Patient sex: M
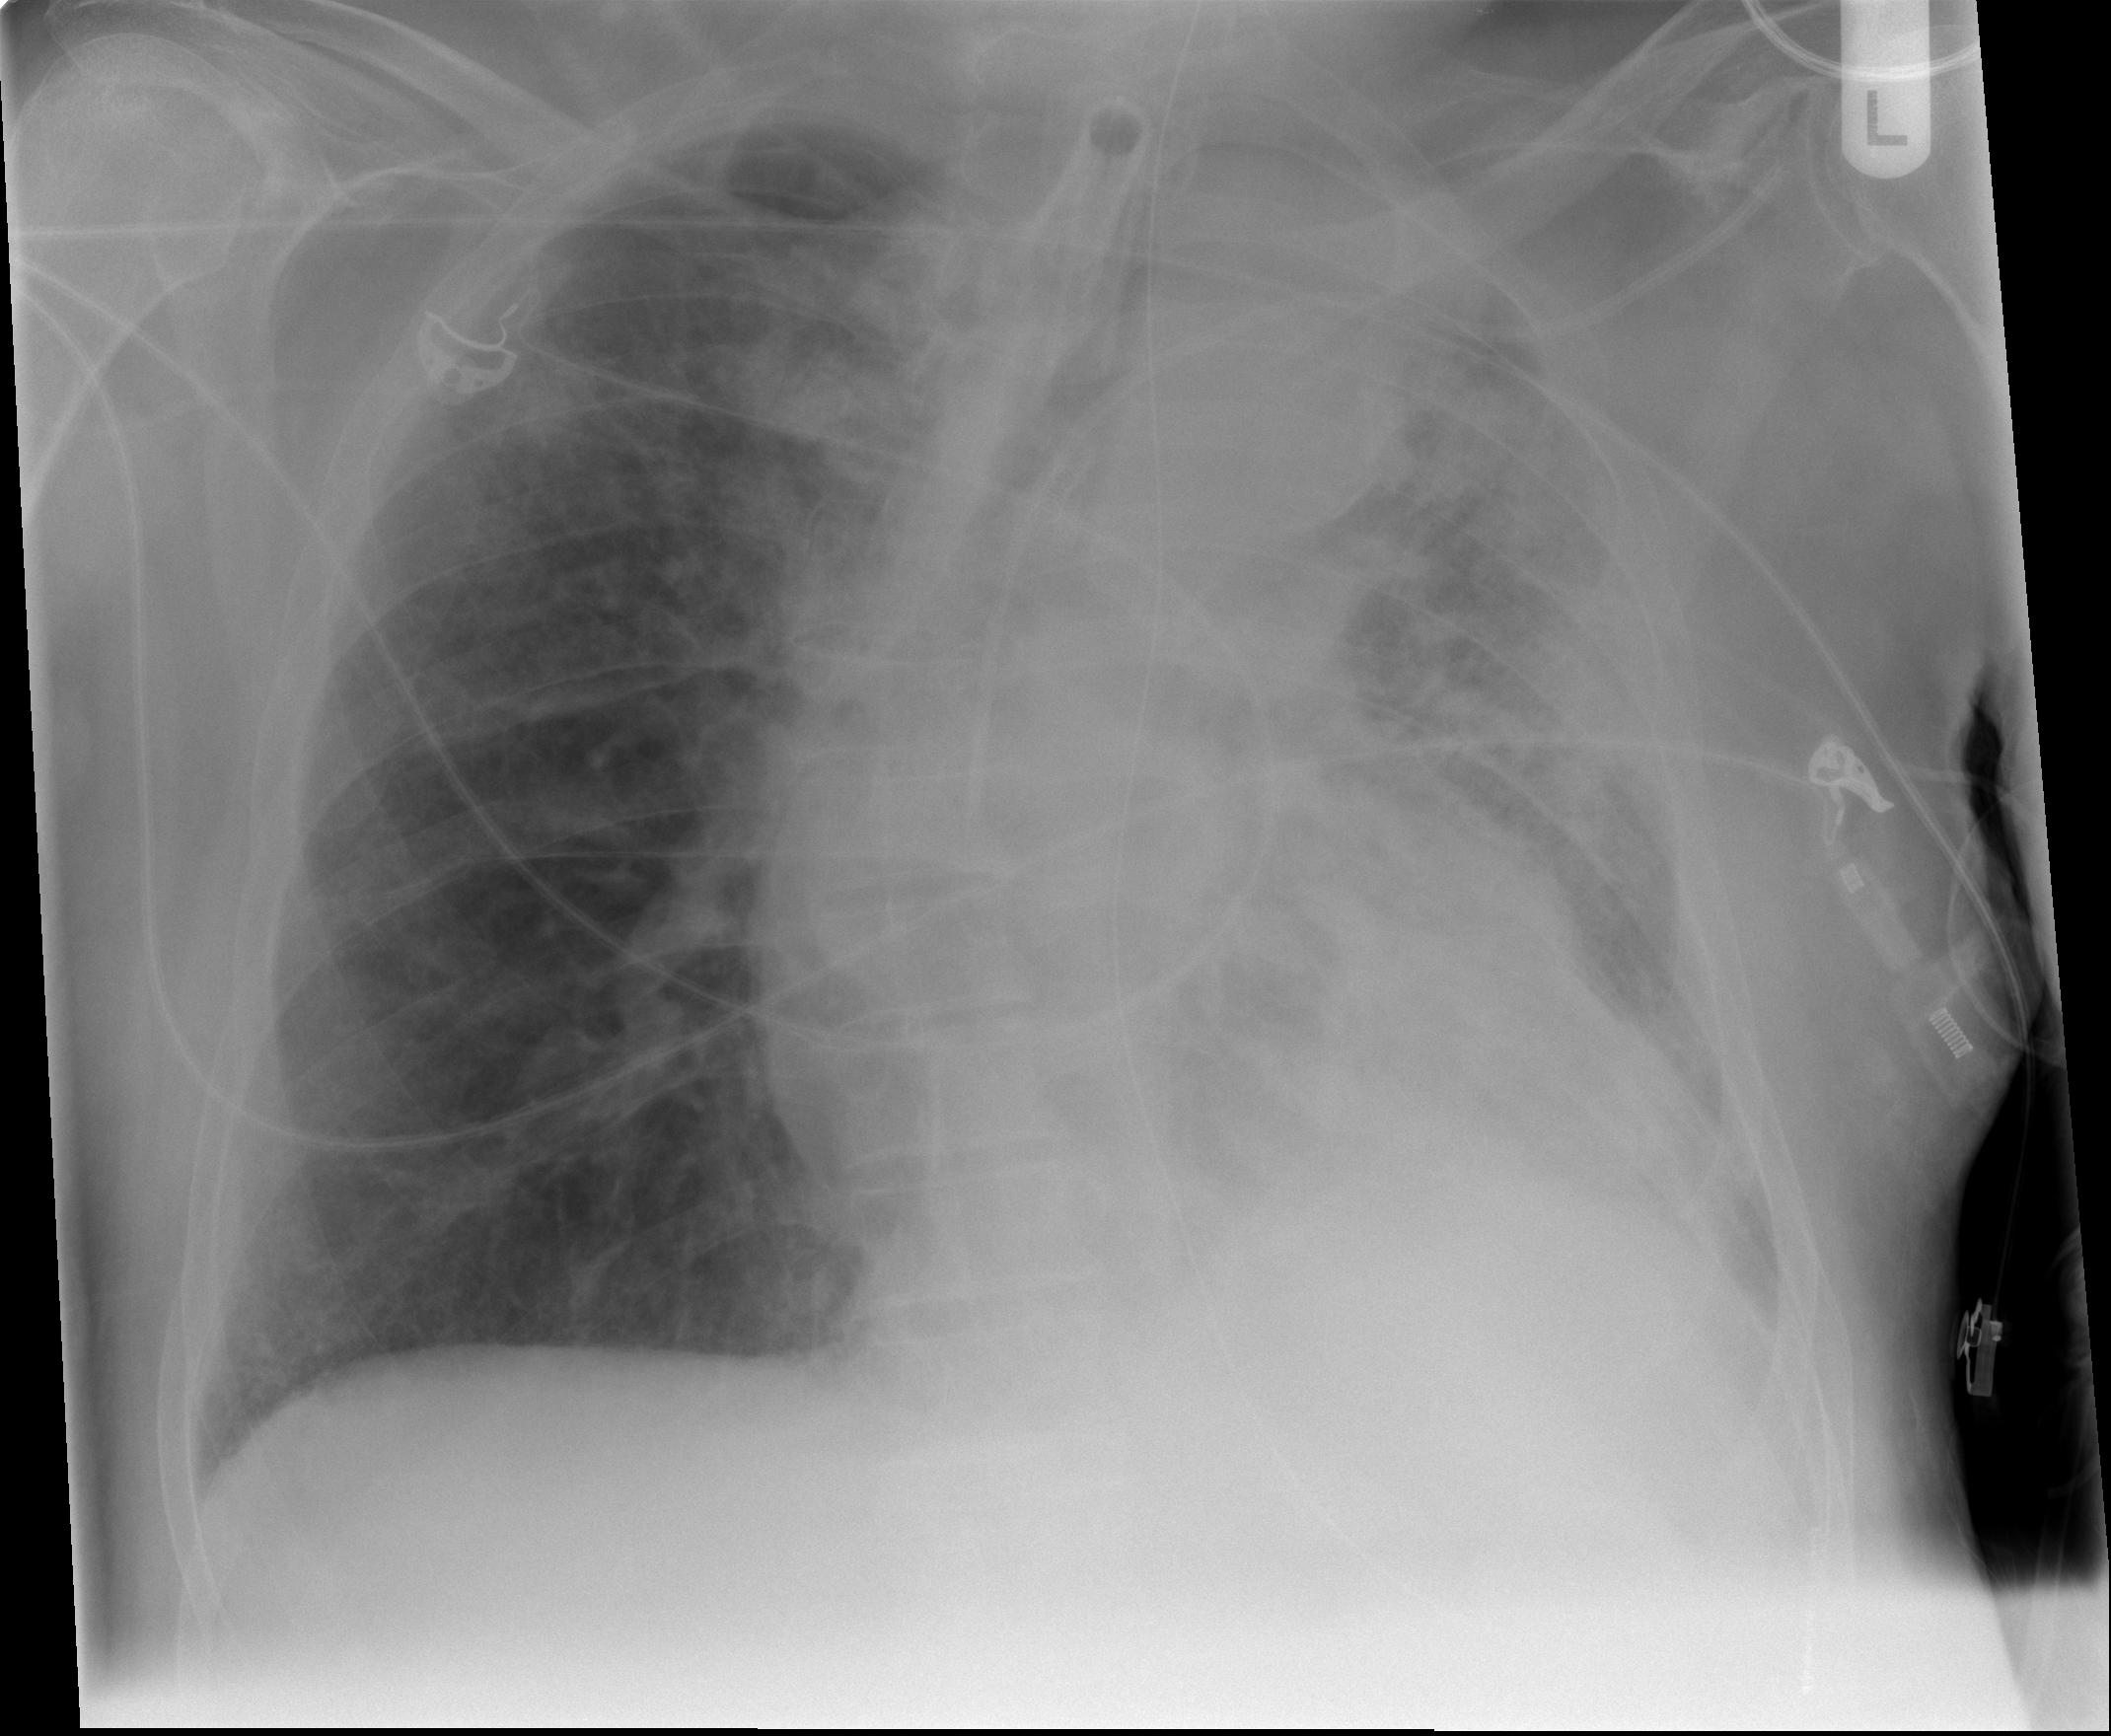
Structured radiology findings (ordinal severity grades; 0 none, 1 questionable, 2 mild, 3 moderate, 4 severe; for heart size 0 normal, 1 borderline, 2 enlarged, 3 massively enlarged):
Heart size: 2
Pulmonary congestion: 2
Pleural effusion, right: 0
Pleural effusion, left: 2
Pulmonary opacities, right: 2
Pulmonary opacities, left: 4
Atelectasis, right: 0
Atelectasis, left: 3